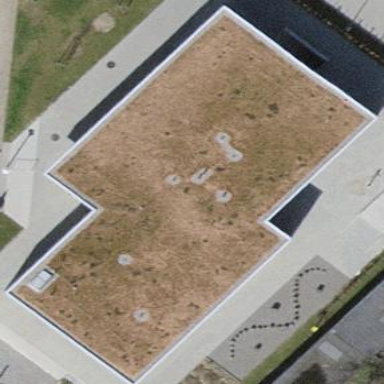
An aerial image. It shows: Kindergarten building.